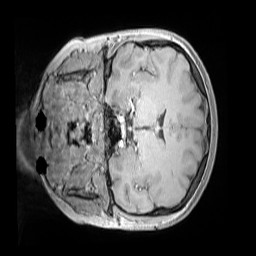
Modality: MP2RAGE
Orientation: coronal
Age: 12
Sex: female
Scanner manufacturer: siemens
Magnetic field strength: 3 T
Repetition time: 4 s
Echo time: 0.00303 s